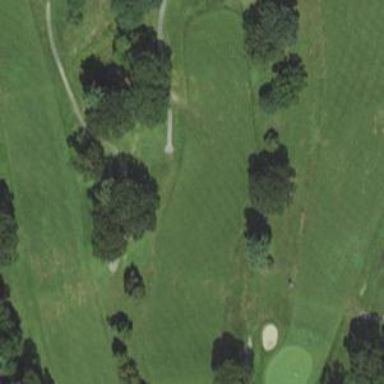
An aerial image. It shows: Golf fairway surrounded by grass.